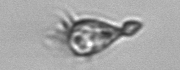
Label: Paratontonia_gracillima